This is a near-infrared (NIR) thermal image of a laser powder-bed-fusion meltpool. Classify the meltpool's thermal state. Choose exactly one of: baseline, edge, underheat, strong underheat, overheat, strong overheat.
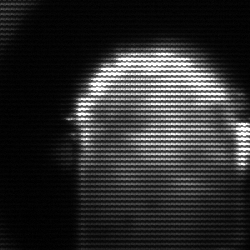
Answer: baseline